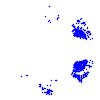
Particle: kaon